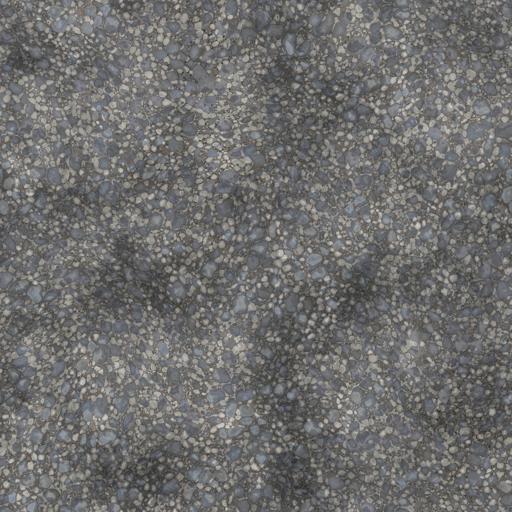
Tags: gravel ground pebbles river rocks